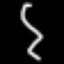
Label: squiggle